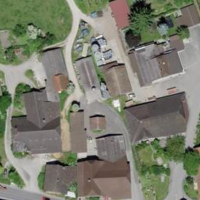
EUNIS habitat code: 54
Species observed at this site:
Chelidonium majus